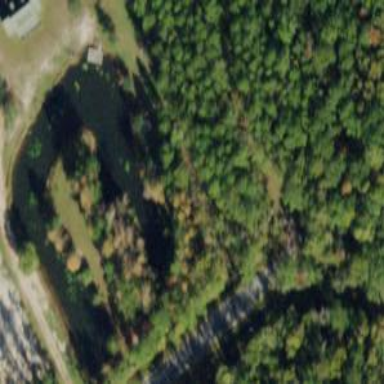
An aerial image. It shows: Retention basin containing natural water.